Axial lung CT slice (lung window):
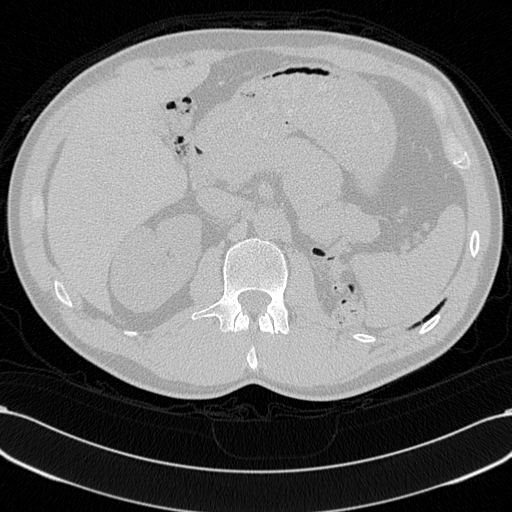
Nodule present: no